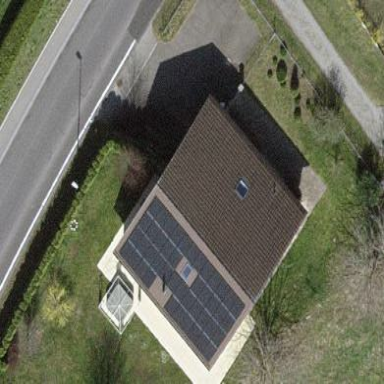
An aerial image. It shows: Simple house.